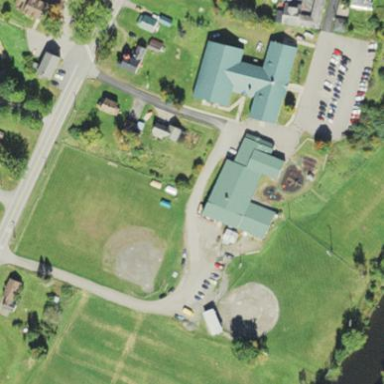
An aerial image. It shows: School.